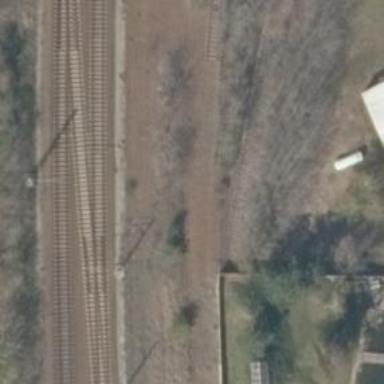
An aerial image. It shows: Abandoned railway yard is depicted.